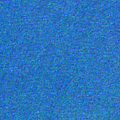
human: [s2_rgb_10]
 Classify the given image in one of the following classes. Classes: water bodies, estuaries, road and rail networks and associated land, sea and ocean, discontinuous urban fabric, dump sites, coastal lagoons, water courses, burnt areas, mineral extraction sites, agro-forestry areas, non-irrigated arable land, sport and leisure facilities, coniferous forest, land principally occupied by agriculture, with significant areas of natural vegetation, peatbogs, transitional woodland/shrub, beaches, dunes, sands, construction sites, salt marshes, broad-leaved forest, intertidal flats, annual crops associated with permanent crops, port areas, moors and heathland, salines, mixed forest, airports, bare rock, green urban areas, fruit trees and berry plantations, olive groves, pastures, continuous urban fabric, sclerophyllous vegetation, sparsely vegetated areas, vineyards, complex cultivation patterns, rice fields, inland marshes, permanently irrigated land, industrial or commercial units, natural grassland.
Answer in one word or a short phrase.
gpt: sea and ocean